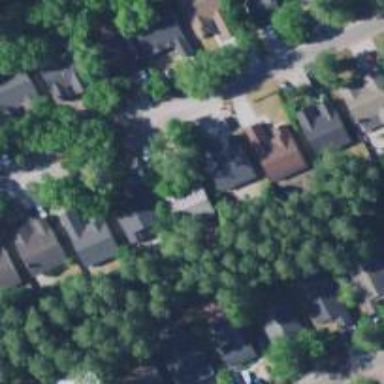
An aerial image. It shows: Neighborhood.